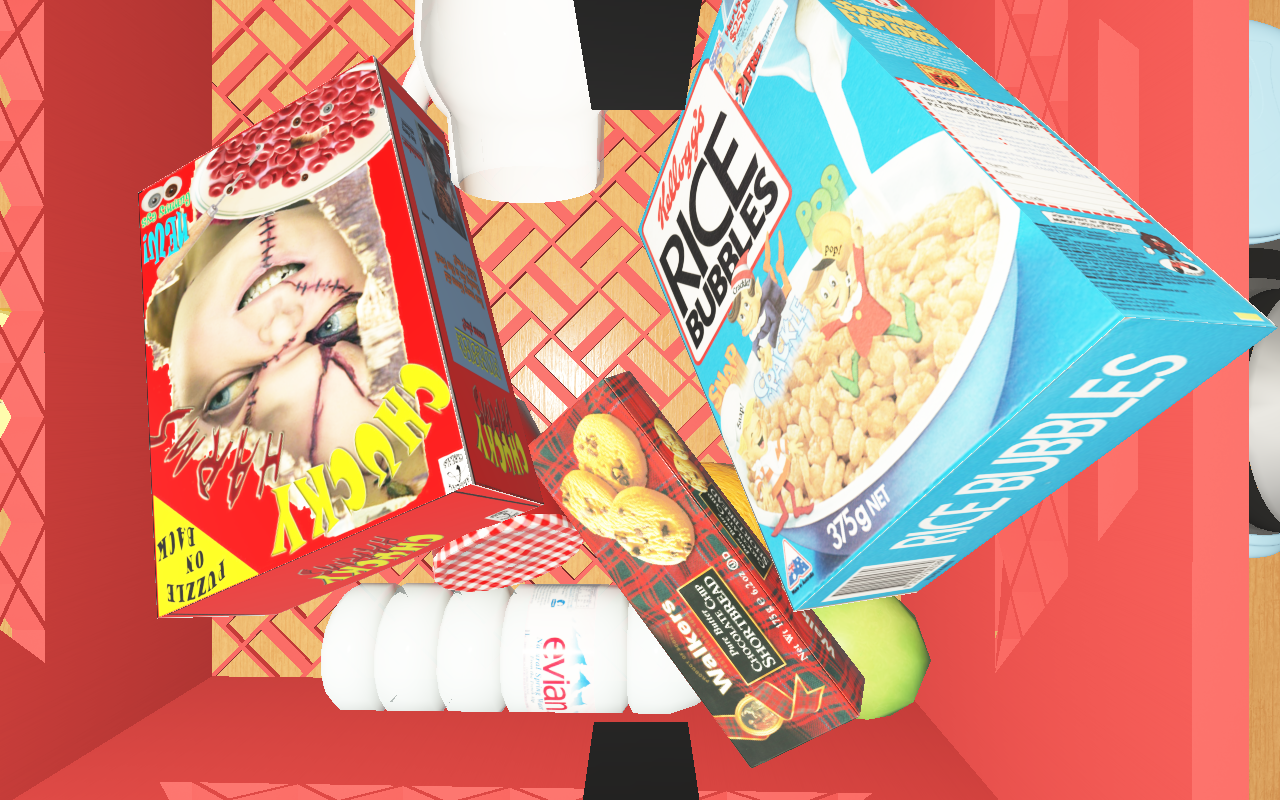
Objects in the scene:
water bottle
apple
apple
orange
plate
glass
wineglass
jam jar
biscuit box